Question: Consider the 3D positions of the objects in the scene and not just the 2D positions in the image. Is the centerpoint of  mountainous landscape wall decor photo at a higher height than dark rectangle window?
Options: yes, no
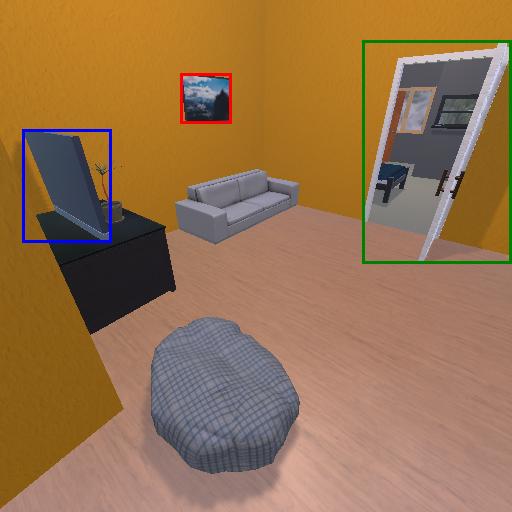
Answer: yes